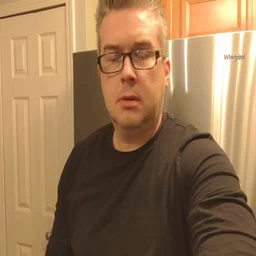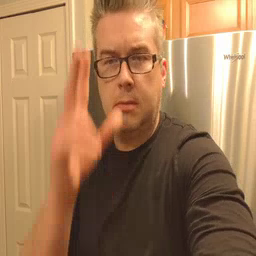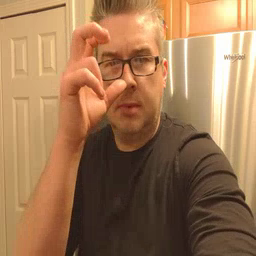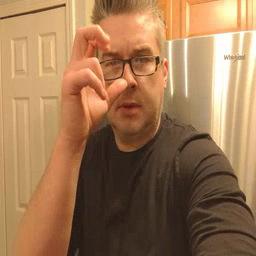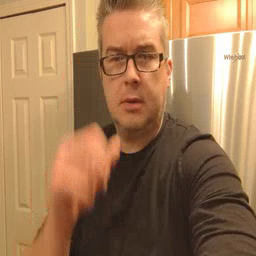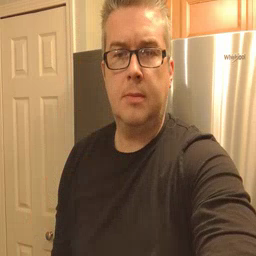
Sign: bug